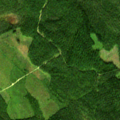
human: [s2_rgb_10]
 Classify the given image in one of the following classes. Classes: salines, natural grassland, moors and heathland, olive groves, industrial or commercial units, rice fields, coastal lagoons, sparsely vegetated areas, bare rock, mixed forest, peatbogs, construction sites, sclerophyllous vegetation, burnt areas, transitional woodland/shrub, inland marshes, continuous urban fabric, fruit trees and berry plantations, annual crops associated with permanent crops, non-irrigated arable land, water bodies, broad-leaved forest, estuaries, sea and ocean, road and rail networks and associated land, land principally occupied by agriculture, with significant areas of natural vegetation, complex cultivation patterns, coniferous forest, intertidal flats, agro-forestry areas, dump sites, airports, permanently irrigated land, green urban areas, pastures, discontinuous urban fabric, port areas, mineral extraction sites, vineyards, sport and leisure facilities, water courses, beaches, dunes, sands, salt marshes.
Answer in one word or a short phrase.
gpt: coniferous forest, mixed forest, transitional woodland/shrub